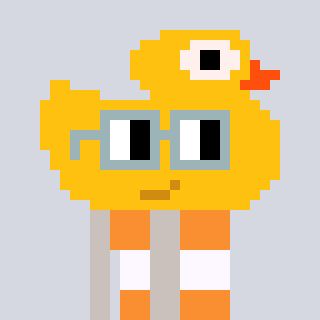
a pixel art character with square dark gray glasses, a ducky-shaped head and a foggrey-colored body on a cool background